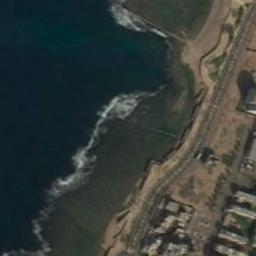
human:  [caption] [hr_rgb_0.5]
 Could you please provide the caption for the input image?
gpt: Deep blue ocean and warm land and vegetation .

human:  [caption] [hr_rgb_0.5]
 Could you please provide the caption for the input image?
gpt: The sea is blue by the beach .

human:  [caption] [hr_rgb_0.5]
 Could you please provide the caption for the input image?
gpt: The beach with khaki sand and some buildings on the beach .

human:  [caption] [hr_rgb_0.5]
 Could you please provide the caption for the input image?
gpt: There are many buildings beside the beach, And the color of the seawater is dark green .

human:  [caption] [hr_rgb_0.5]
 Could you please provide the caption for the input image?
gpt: Many buildings of different shapes are beside the beach .